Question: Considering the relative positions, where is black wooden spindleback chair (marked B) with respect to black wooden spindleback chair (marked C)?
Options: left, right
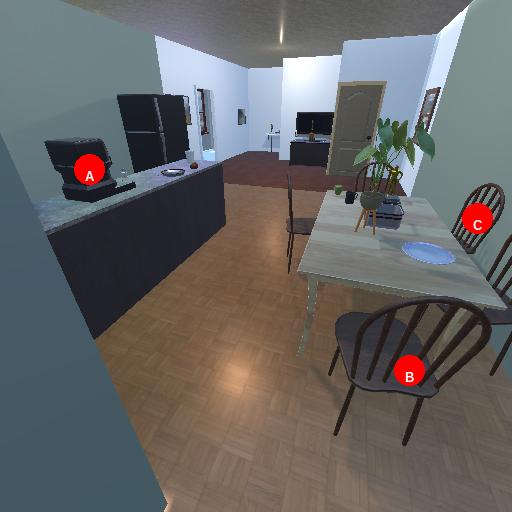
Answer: left